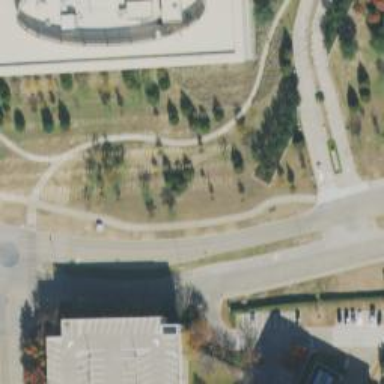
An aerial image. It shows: Tertiary road with separate sidewalks.